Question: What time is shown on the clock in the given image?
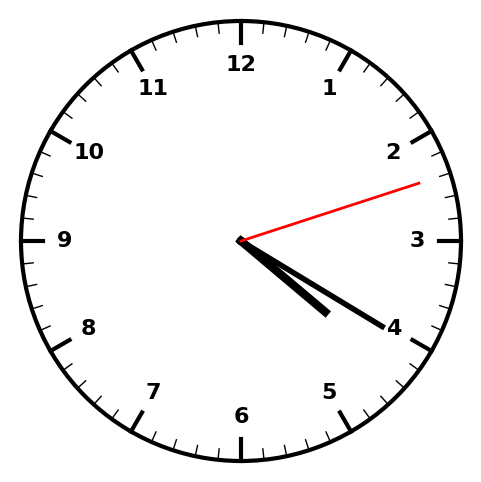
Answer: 04:20:12